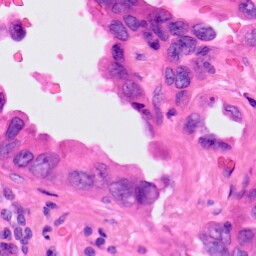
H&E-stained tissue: Lung